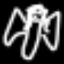
Label: angel